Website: macys
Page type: customer-info-address
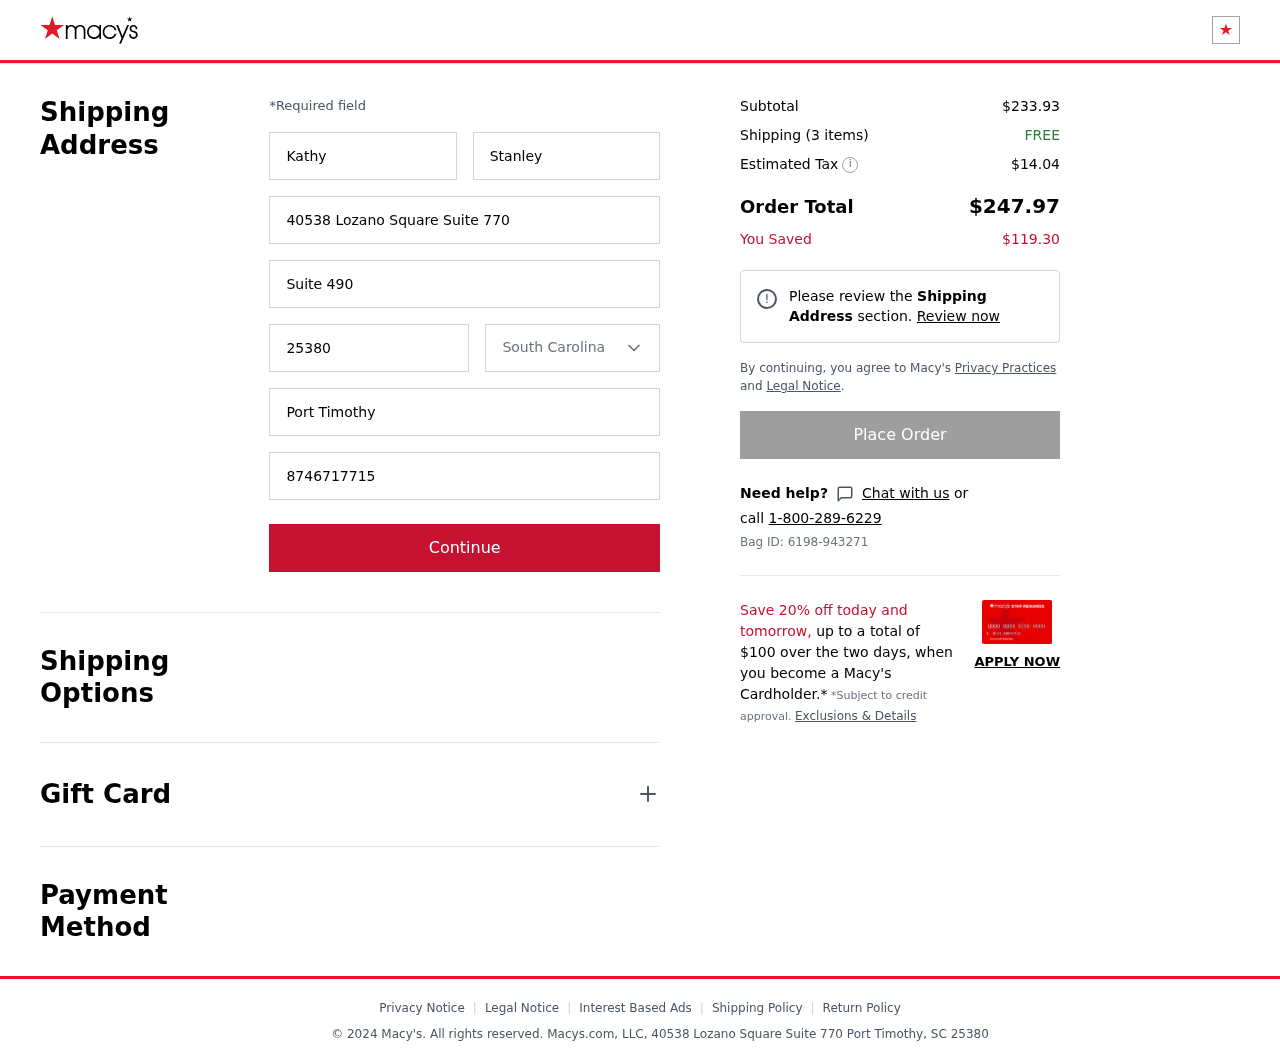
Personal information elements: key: PII_CITY
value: Port Timothy
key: PII_FIRSTNAME
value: Kathy
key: PII_LASTNAME
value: Stanley
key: PII_PHONE
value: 8746717715
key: PII_POSTCODE
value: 25380
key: PII_STATE
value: South Carolina
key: PII_STREET
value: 40538 Lozano Square Suite 770
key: PII_STREET2
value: Suite 490
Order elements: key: ORDER_SUBTOTAL
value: $233.93
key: ORDER_NUM_ITEMS
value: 3
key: ORDER_SHIPPING_COST
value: FREE
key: ORDER_TAX
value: $14.04
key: ORDER_TOTAL
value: $247.97
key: ORDER_SAVINGS
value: $119.30
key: ORDER_BAG_ID
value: Bag ID: 6198-943271